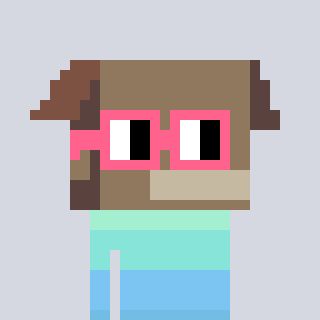
a pixel art character with square pink glasses, a box-shaped head and a orange-colored body on a cool background